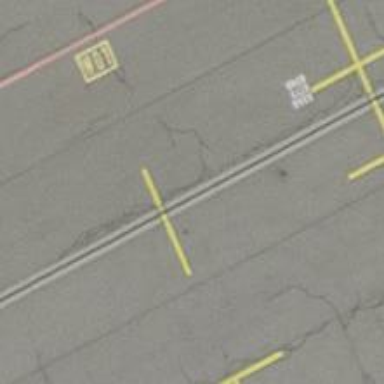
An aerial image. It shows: Airport parking position.